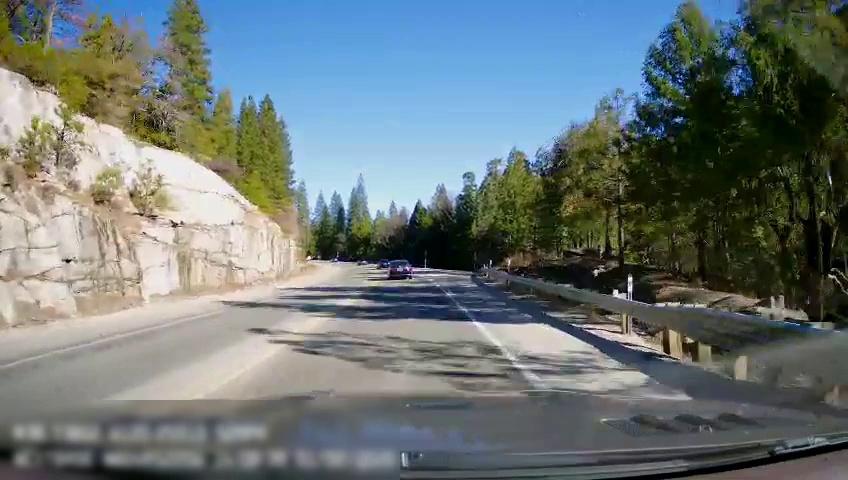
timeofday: Day
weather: Sunny
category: Drivable Space
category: Vehicles | Car
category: Vehicles | Car
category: Lanes | Opposite Lane
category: Lanes | Current Lane
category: Lanes | Current Lane